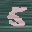
Label: 5